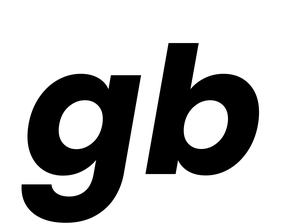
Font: Poppins-BoldItalic